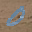
Label: 0